RGB frame:
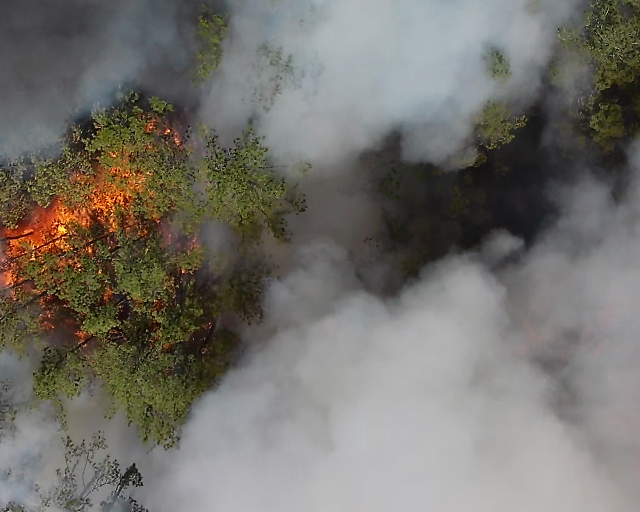
Thermal frame:
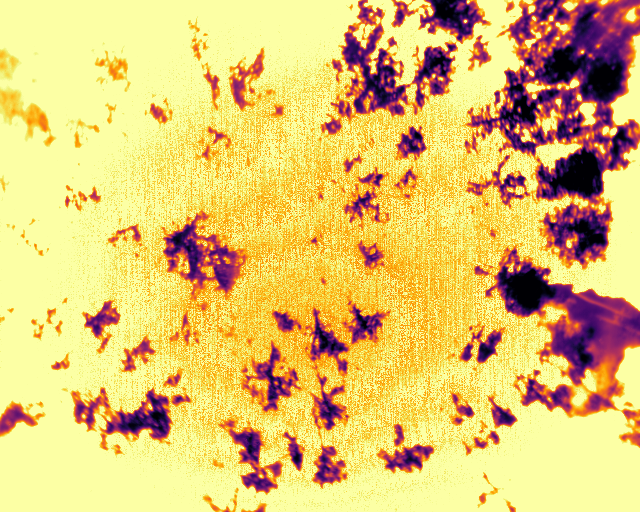
Captured: 2026-02-27 02:39:07
Pixels at or above 80 °C: 326827 (fraction of frame: 0.9974)